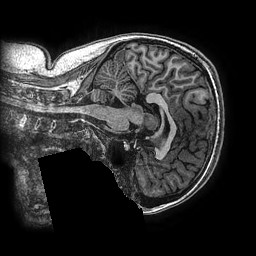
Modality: T1w
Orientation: sagittal
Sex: female
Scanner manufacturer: ge
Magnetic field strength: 3 T
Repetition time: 0.00766 s
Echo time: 0.003476 s